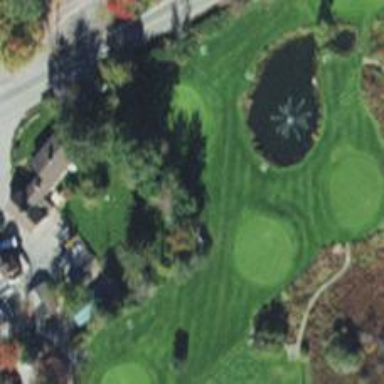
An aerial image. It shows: Golf tee.